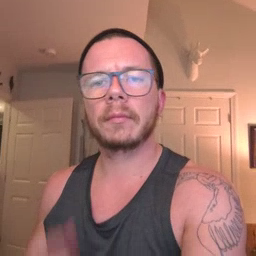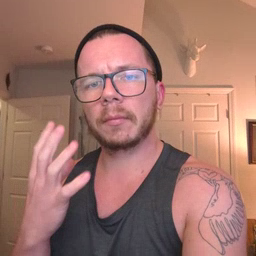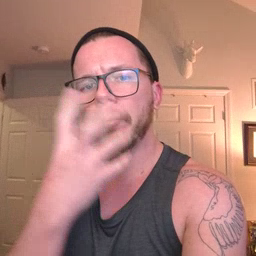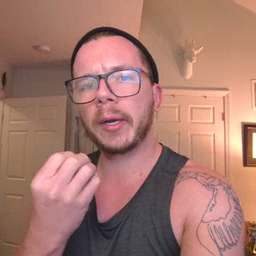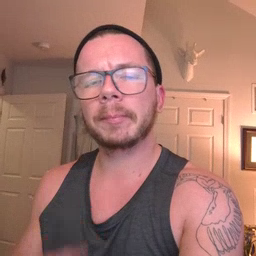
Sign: pretty